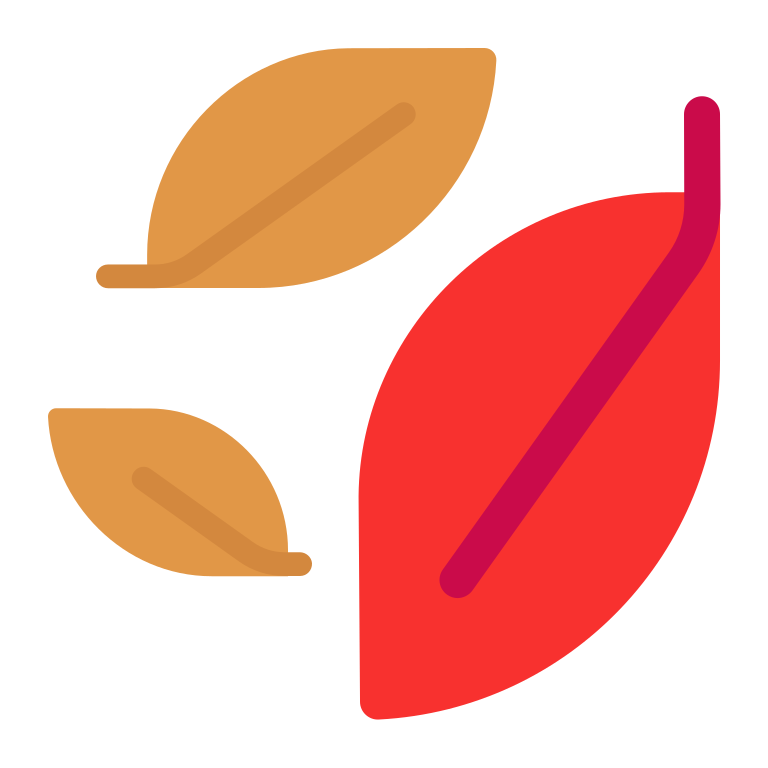
fallen leaf flat